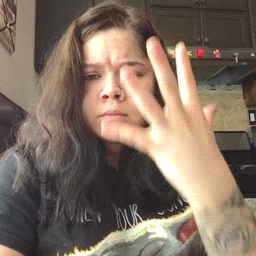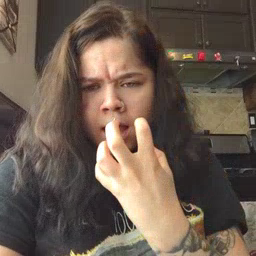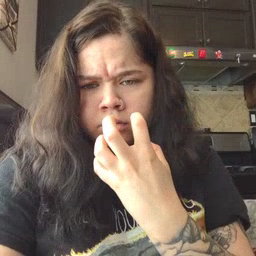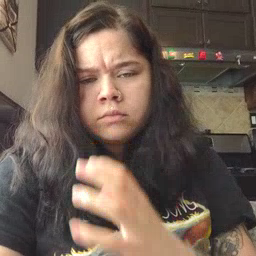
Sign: mad